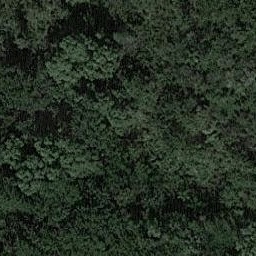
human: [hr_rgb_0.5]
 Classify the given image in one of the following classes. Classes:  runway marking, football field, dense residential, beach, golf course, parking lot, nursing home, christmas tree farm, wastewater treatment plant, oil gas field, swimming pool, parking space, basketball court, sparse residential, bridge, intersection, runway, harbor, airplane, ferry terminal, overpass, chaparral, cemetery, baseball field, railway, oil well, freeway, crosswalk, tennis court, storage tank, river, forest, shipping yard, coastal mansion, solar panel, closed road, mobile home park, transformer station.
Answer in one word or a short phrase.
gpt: forest